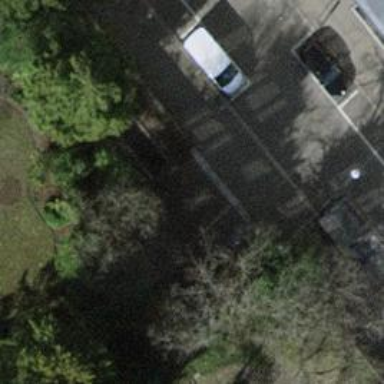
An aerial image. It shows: Unmarked crossing with traffic calming table.